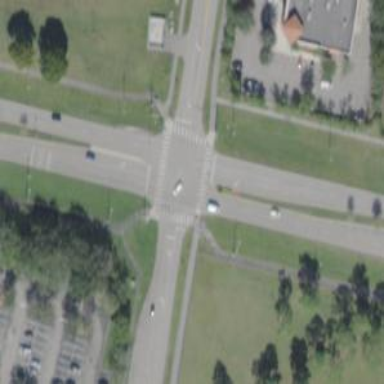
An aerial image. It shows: Uncontrolled crossing on footway.